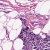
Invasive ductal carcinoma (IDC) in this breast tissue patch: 1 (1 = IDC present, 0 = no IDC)